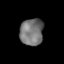
Tissue: lung
Cell type: Epithelial cells
Senescence score: 0.2333
Nuclear area (px): 619
Mean DAPI intensity: 116.682